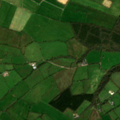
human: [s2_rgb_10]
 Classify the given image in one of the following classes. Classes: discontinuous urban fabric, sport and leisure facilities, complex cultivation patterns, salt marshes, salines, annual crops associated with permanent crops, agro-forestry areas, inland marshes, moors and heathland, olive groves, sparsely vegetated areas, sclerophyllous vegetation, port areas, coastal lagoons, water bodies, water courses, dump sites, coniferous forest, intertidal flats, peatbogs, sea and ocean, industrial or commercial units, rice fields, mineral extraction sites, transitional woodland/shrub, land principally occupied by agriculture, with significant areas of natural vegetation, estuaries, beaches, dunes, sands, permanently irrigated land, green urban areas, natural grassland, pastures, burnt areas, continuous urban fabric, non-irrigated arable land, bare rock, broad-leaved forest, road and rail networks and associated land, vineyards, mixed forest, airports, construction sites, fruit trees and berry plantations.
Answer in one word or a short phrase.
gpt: pastures